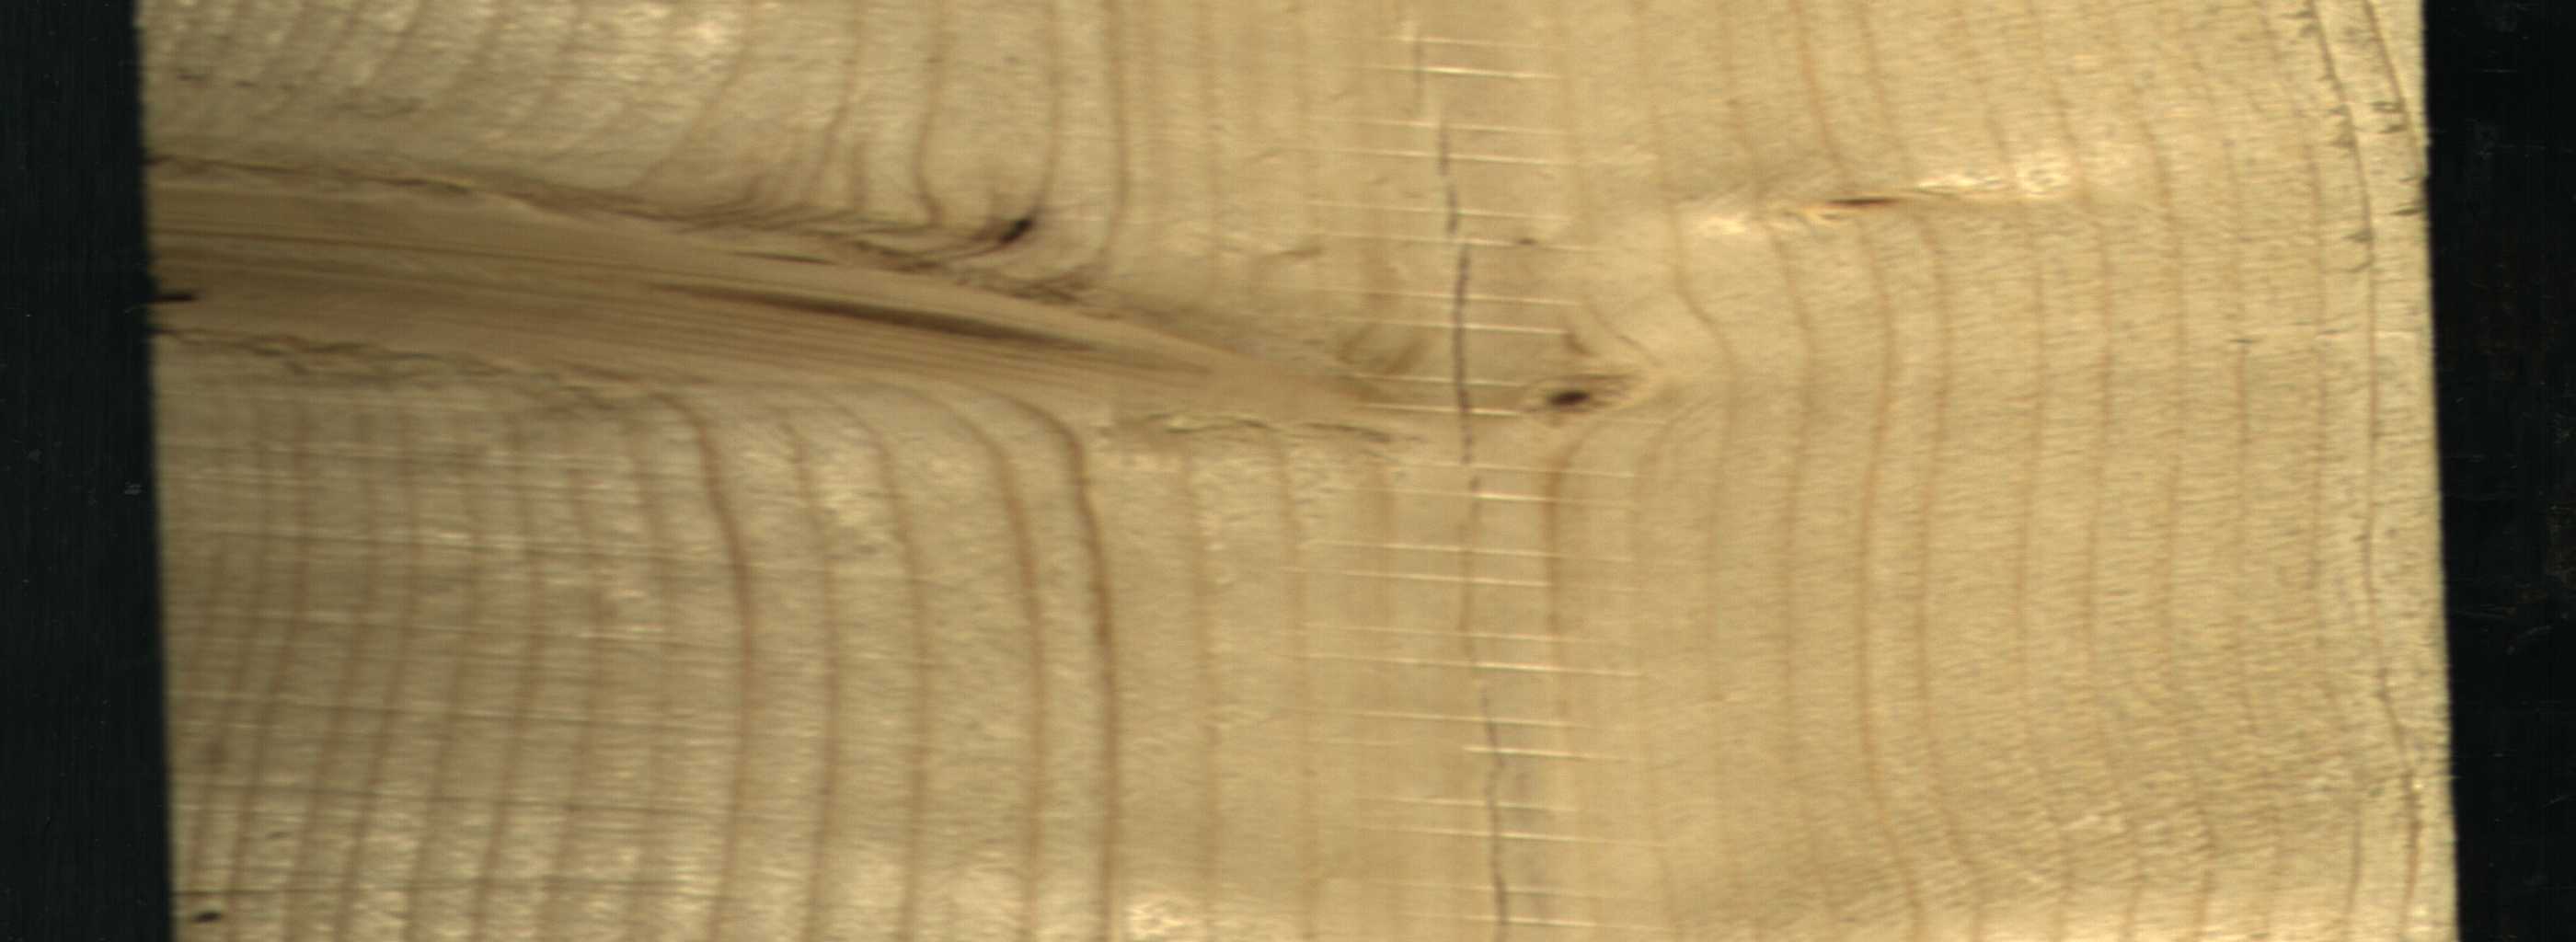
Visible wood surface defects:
resin
Crack
Crack
Live_Knot
Live_Knot
Live_Knot